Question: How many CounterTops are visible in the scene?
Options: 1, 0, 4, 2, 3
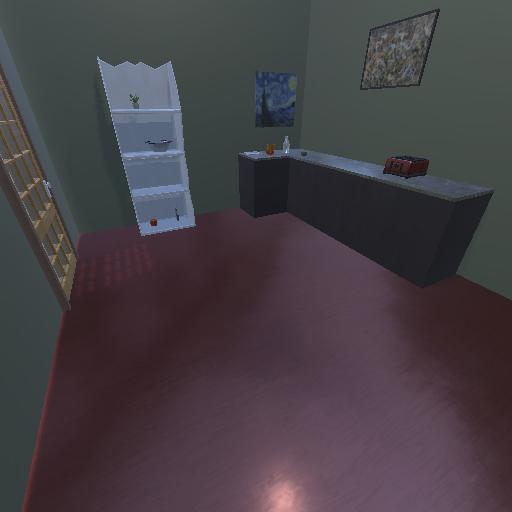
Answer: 1